Question: I need to realize a progress bar with CSS, JS, or that you suggest.
I need it to be multi-color... Based on a percentage.
For example, if I've got a 50% value, the progress bar should be light blue until 30%, and green between 30 to 50%.
So, I set 'style="width:xx%"' to set the percentage.
Is there a method to create multicolor progress bar?

I've tried this:
'''
.progressMulti {
height: 32px;
width: 100%;
border: 1px solid #ddd;
border-radius: 15px;
text-align: center;
font-family: 'Segoe UI', Tahoma, Geneva, Verdana, sans-serif;
color: #333;
font-size: 20px;
background: linear-gradient(to right, green 75%, blue 20%, red 5%);
}
'''
but if set to width 50%, for example, I can see all colors... Instead it should be only light blue and green with a 50% value.
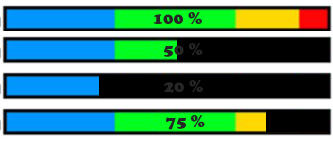
Answer: '''
function set_progress(_num){
$('#progress').empty();
var el_1_width=0;
var el_2_width=0;
var el_3_width=0;
var el_4_width=0;
if(_num>30){el_1_width=30;}else{el_1_width=_num;}
if(_num>60){el_2_width=30;}else{el_2_width=_num-el_1_width;}
if(_num>80){el_3_width=30;}else{el_3_width=_num-el_1_width-el_2_width;}
if(_num>90){el_4_width=_num-90;}
var new_font_clor='';
if(_num<55){new_font_clor='color:black';}
$('#progress').append('<div class="progress-text" style="'+new_font_clor+'">'+_num+' %</div>');
$('#progress').append('<div class="progress-el" style="background-color:blue; width:'+el_1_width+'%;">&nbsp;</div>');
$('#progress').append('<div class="progress-el" style="background-color:green; width:'+el_2_width+'%;">&nbsp;</div>');
$('#progress').append('<div class="progress-el" style="background-color:yellow; width:'+el_3_width+'%;">&nbsp;</div>');
$('#progress').append('<div class="progress-el" style="background-color:red; width:'+el_4_width+'%;">&nbsp;</div>');
}
set_progress(12);
'''
'''
#progress{
border-style:solid;
border-color:black;
//border-width:4px;
}
.progress-el{
display:inline-block;
height:40px;
}
.progress-text{
position:fixed;
color:white;
font-weight:bold;
width:100%;
height:40px;
line-height:40px;
text-align:center;
font-size:24pt;
}
'''
'''
<script src="https://ajax.googleapis.com/ajax/libs/jquery/1.11.1/jquery.min.js"></script>
<div id="progress"></div>
<input type="button" value="set 17%" onclick="set_progress(17);">
<input type="button" value="set 31%" onclick="set_progress(31);">
<input type="button" value="set 45%" onclick="set_progress(45);">
<input type="button" value="set 67%" onclick="set_progress(67);">
<input type="button" value="set 82%" onclick="set_progress(82);">
<input type="button" value="set 97%" onclick="set_progress(97);">
'''